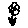
Label: flower